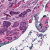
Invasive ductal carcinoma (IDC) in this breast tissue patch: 0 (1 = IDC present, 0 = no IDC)